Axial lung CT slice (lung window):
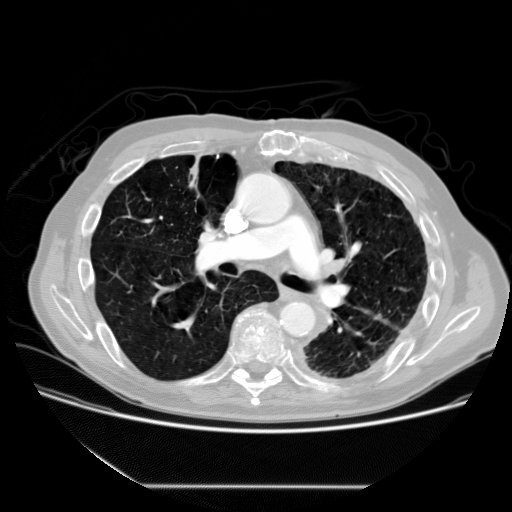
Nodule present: no